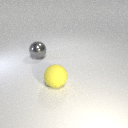
large gray metal sphere behind large yellow rubber sphere